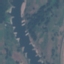
Label: River